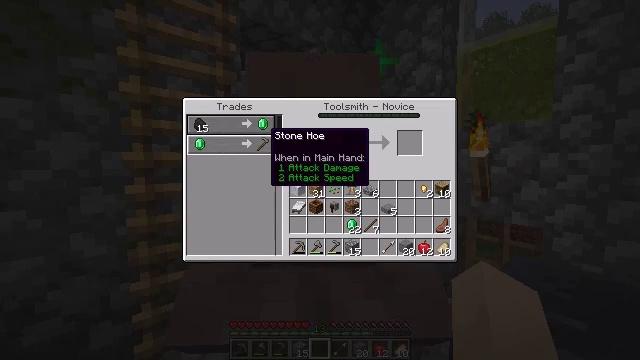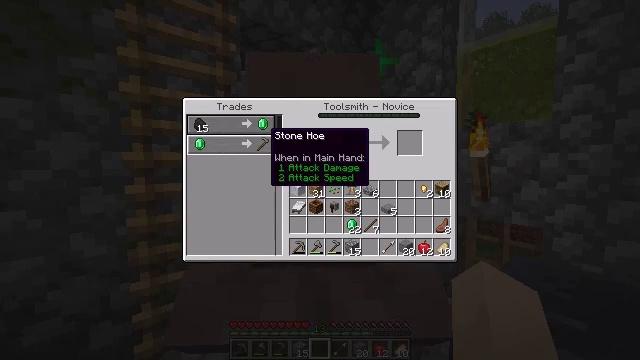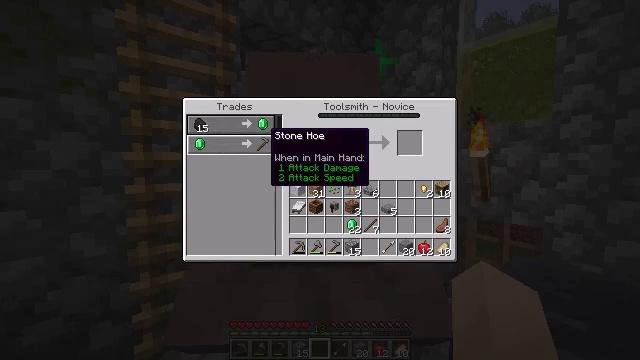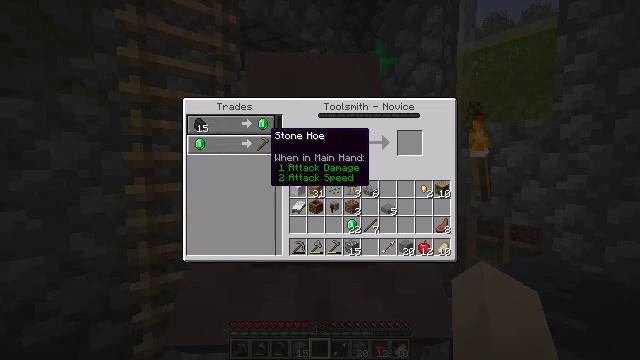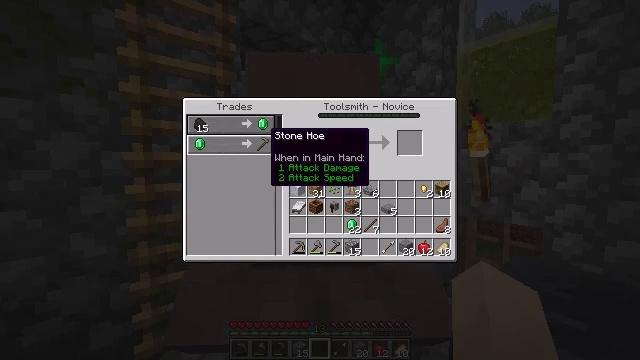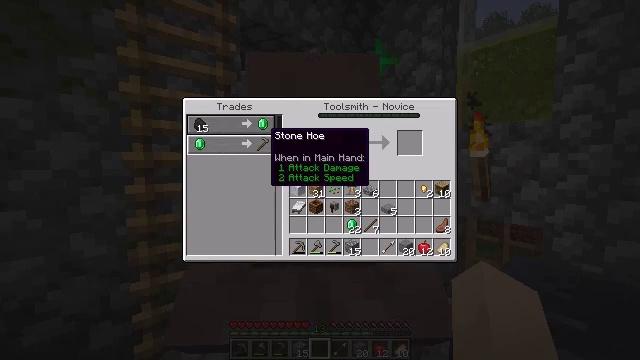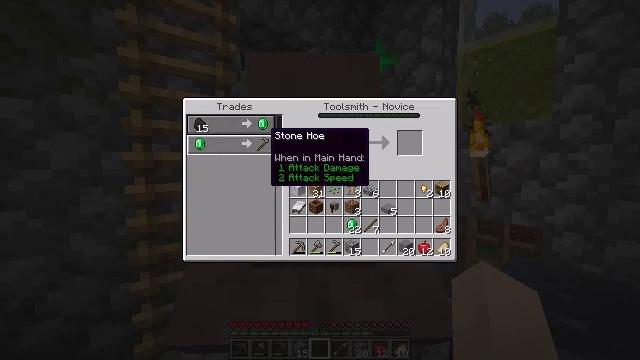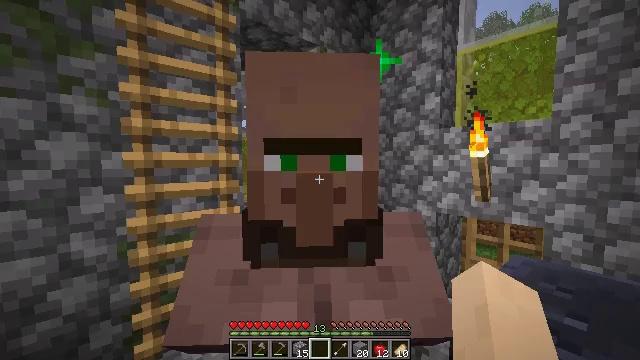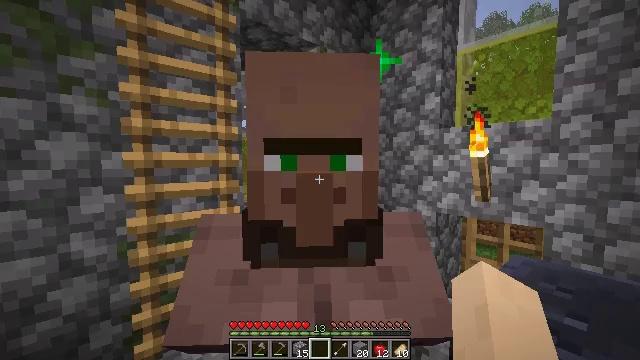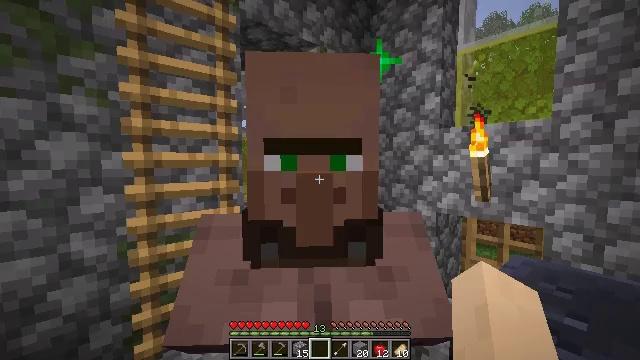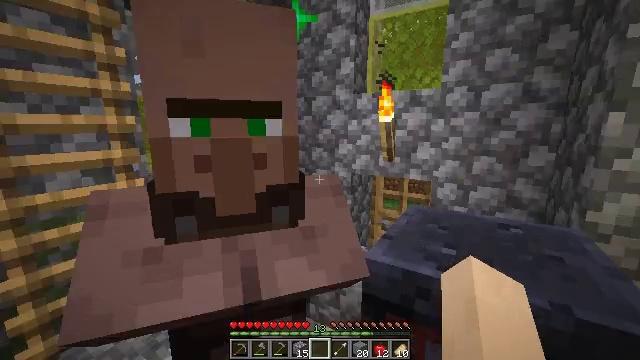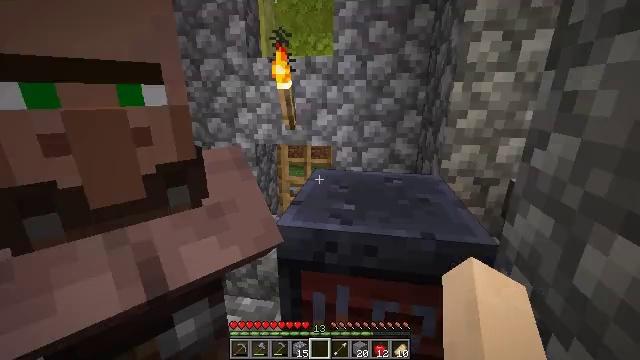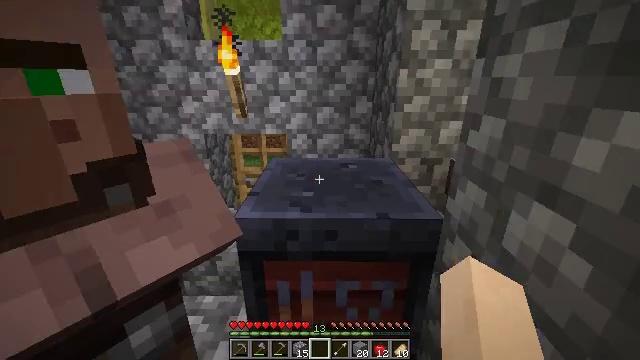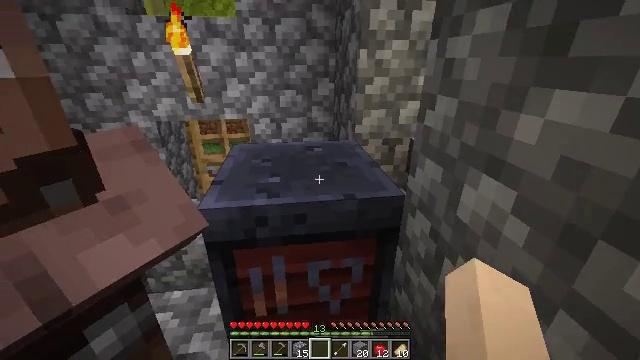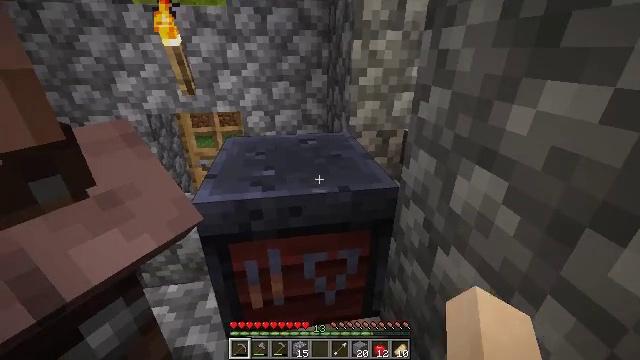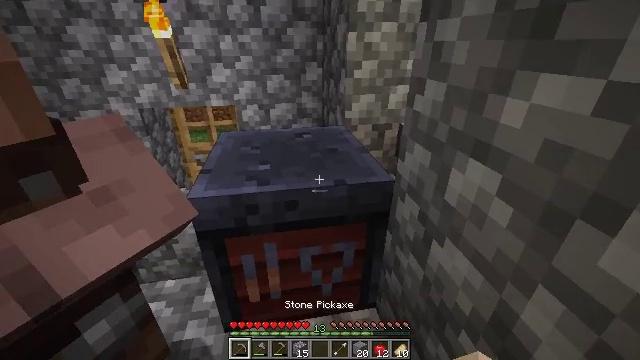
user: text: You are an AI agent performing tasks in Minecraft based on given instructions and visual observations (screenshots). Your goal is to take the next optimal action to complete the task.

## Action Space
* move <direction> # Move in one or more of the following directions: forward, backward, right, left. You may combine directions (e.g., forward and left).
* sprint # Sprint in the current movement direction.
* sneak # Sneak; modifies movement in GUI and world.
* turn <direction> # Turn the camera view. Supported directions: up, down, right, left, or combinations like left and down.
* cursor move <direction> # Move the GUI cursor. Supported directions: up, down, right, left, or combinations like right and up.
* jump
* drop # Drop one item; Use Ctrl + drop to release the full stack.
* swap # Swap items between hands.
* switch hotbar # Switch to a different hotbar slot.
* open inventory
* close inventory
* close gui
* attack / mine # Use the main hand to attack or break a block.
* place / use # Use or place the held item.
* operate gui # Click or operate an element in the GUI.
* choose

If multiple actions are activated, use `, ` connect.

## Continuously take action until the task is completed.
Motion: motion action
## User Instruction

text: Retrieve the smithing table you placed.
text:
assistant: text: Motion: no_op
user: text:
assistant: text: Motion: no_op
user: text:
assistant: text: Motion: no_op
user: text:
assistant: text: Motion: no_op
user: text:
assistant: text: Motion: no_op
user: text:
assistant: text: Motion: no_op
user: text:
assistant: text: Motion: no_op
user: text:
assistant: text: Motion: close gui
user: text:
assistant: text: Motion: no_op
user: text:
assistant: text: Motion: turn right and down
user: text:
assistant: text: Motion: turn right and down
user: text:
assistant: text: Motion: turn right and down
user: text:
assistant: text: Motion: turn right and down
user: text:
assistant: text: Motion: turn right and down, switch to hotbar 1
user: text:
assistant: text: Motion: turn right and down, switch to hotbar 1
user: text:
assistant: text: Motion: switch to hotbar 1
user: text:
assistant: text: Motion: no_op
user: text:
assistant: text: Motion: no_op
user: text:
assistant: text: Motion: no_op
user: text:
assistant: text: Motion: no_op
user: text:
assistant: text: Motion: no_op
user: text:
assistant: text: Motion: attack / mine
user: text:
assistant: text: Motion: attack / mine
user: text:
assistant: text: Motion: attack / mine
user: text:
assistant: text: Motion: move forward, attack / mine
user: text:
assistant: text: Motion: move forward, turn left, attack / mine
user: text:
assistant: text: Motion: move forward, turn left, attack / mine
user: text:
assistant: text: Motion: move forward, turn left, attack / mine
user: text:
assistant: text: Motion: turn left, attack / mine
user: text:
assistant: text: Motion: turn left, attack / mine